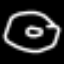
Label: donut